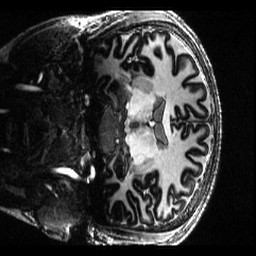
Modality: T1w
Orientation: coronal
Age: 29
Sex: male
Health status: healthy
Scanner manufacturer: siemens
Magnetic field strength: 7 T
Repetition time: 4.3 s
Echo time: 0.00227 s